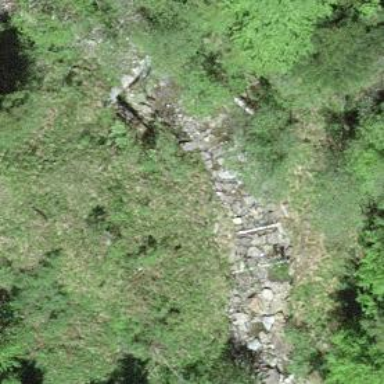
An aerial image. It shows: Ditch in the surroundings.